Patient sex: M
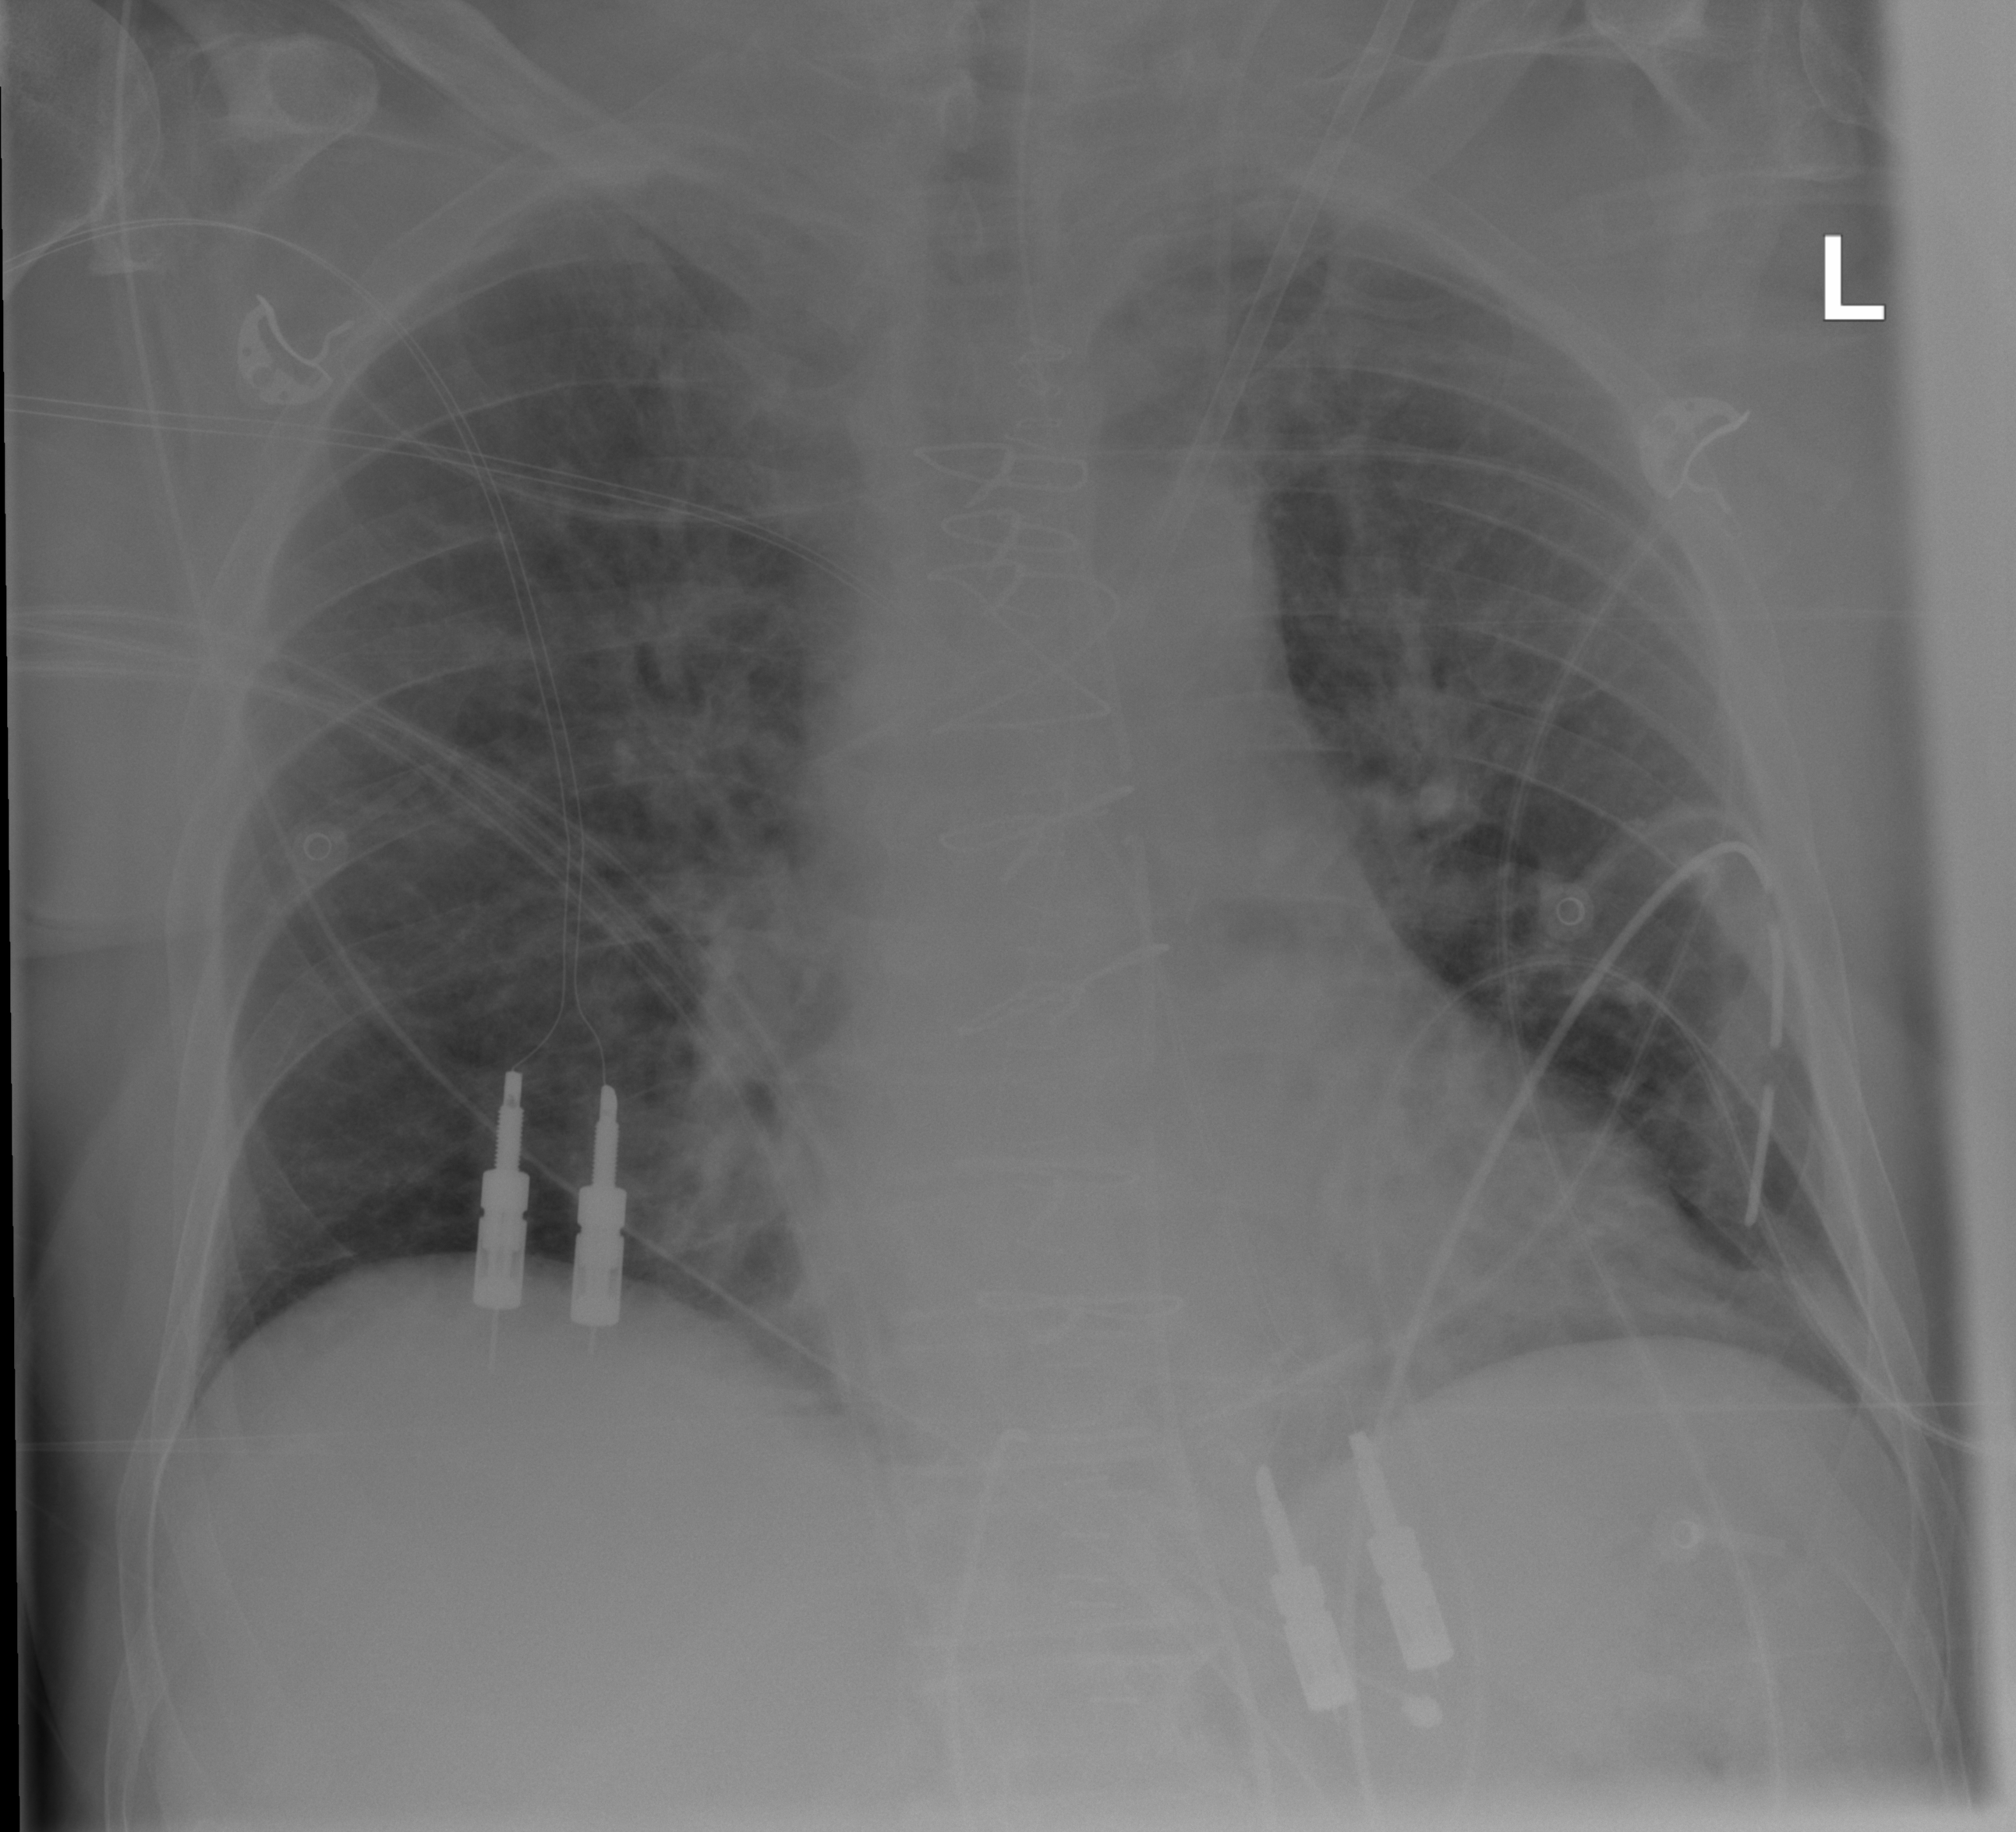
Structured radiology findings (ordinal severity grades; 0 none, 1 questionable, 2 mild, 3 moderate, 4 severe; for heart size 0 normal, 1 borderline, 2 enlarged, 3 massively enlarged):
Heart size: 2
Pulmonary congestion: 0
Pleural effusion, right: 0
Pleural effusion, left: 0
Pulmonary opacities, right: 0
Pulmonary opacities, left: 0
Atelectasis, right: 1
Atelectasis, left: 1